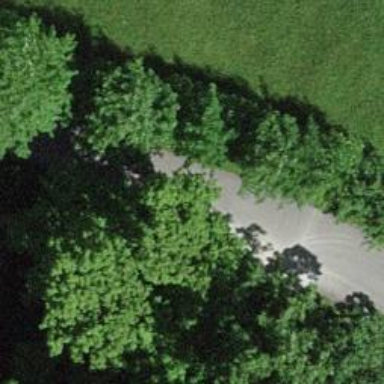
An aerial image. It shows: Paved footway.